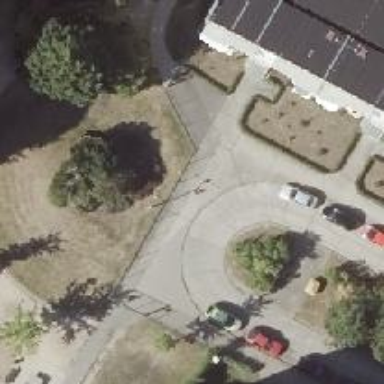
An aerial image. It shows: Residential road paved with concrete.